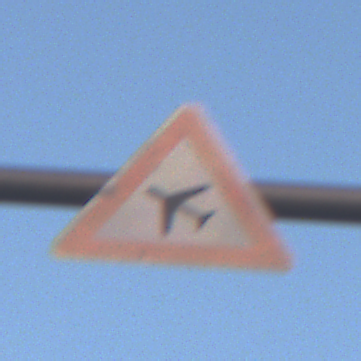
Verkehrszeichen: FlugbetriebRechts
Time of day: SunriseSunset
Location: Outdoor (Urban)
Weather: Clear
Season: NotSpecified
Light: Natural